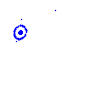
Particle: pion